Question: In my app, I have a view in the footer of my tableview (tableview.tablefooterview) that doesn't scroll with the content.
No matter what I do, it gets pushed down with the addition of a cell.
Here is the initialization code:
'''
CGRect footerRect = CGRectMake(0, 0, 320, 200);
footerview2.frame = footerRect;
self.tableView.backgroundColor = self.footerview.backgroundColor;
self.tableView.tableFooterView = footerview2;
'''
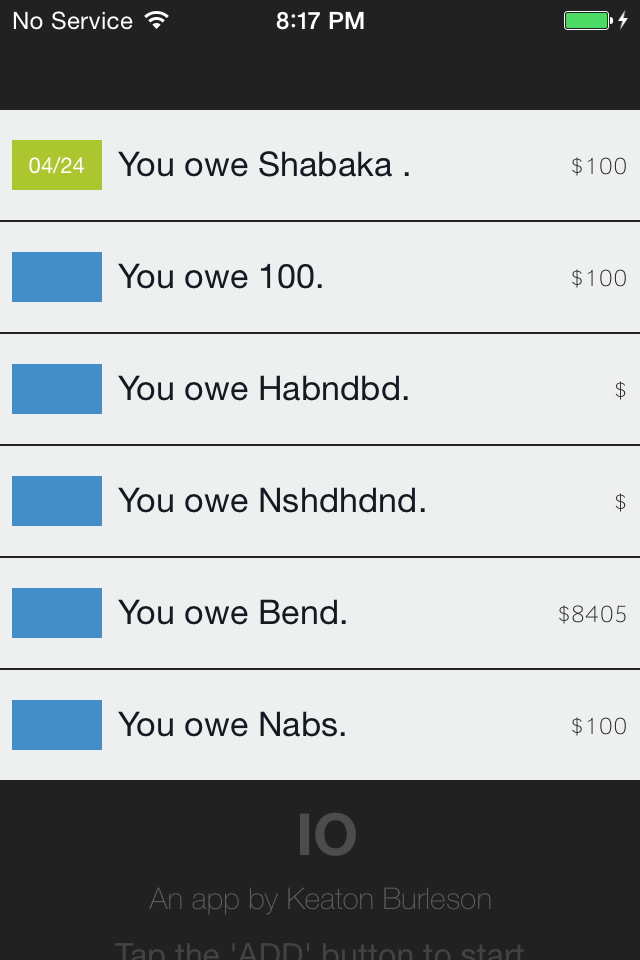
Answer: Try adding section footer. Implement the tableview delegate:
'''
-(UIView *) tableView:(UITableView *)tableView viewForFooterInSection:(NSInteger)section{
return footerview2;
}
'''